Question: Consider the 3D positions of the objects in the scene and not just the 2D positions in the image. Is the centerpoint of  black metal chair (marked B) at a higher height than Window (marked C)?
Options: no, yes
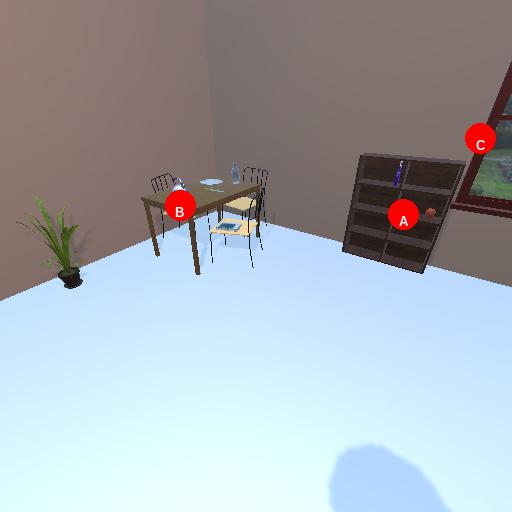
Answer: no